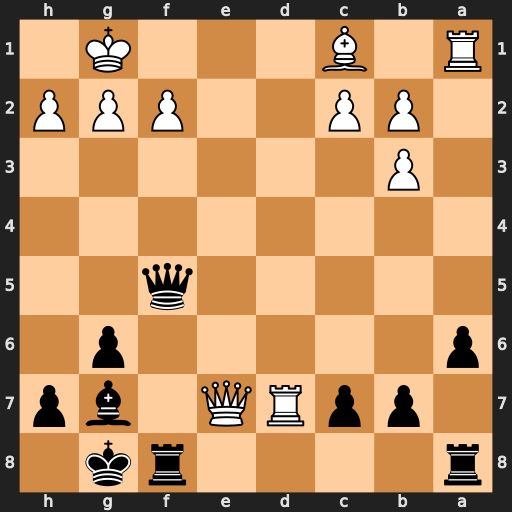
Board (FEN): r4rk1/1ppRQ1bp/p5p1/5q2/8/1P6/1PP2PPP/R1B3K1
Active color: b
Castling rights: -
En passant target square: -
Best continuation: Qxf2+ Kh1 Qf1#